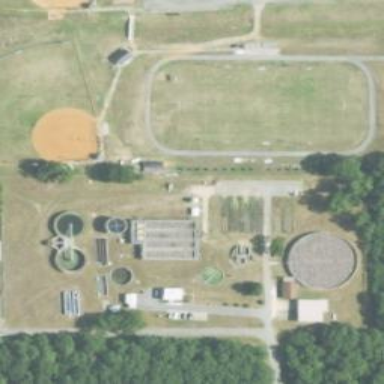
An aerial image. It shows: View of wastewater plant.